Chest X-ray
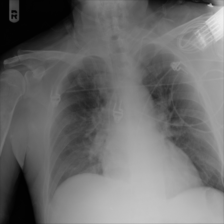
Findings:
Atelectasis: negative
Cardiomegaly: negative
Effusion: negative
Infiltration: positive
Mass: negative
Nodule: negative
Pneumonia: negative
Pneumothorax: negative
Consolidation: negative
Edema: negative
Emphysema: negative
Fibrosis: negative
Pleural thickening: negative
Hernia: negative